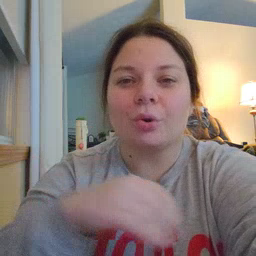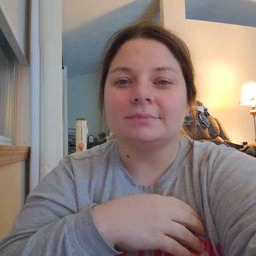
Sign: backyard